Question: I'm working in Android Studio and I don't know if this problem is related to Android Studio or 'git':
I want to keep the '.iml' files that are created by Android Studio out of my 'git' repository so I put them in a 'gitignore' file which you can see in the screenshot, but the files keep getting added.
I tried to remove them with
'''
git rm --cached
'''
which seems to work for a while but then they keep getting added.
Is it a problem that I have one gitignore file in the project folder and one in the module folder?
PS: The screenshot shows the 'gitignore' file in the project folder, and the 'gitignore' plugin recognized the 'Adjust.iml' file so I'm confident the entry for 'Adjust.iml' ist in the right file.
EDIT: The root folder of the project is:
'''
C:\Projekte\iw-android
'''
the gitignore file shown in the screenshot is:
'''
C:\Projekte\iw-android\.gitignore
'''
The file to be ignore is
'''
C:\Projekte\iw-android\Adjust\Adjust.iml
'''
and the entry in the 'gitignore' file is:
'''
Adjust/Adjust.iml
'''
I tried manually entering it or with rightclick -> add to gitignore in Android Studio, same result and it looks correct to me.

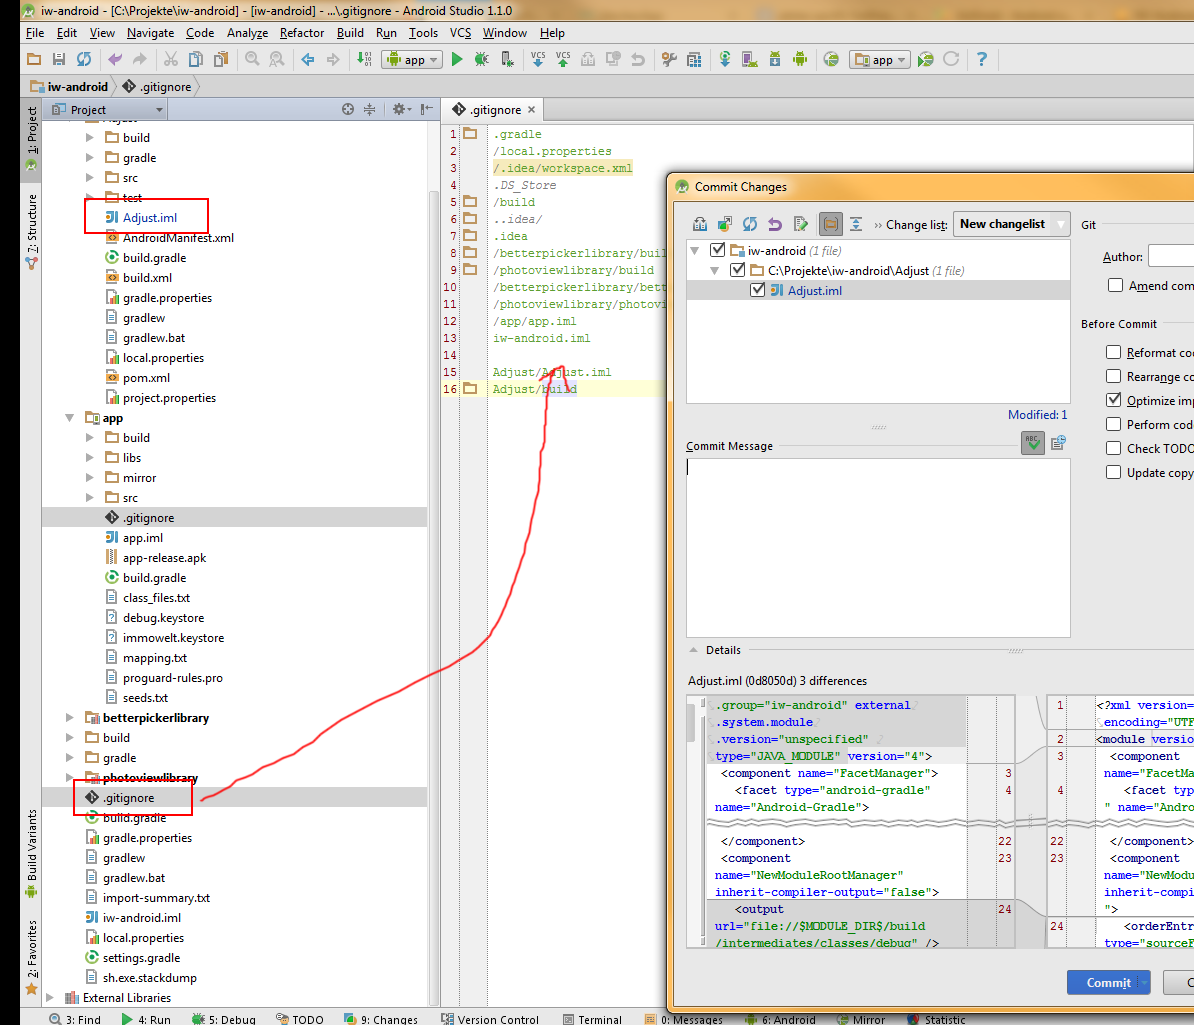
Answer: If you want to ignore all '.iml' files then a '*.iml' pattern in your '.gitignore' should suffice. You'll obviously have to remove any currently tracked '.iml' files before the pattern takes effect on them.
Take a look at the <URL> documentation for details.